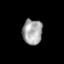
Tissue: lung
Cell type: Epithelial cells
Senescence score: 0.1951
Nuclear area (px): 493
Mean DAPI intensity: 163.828